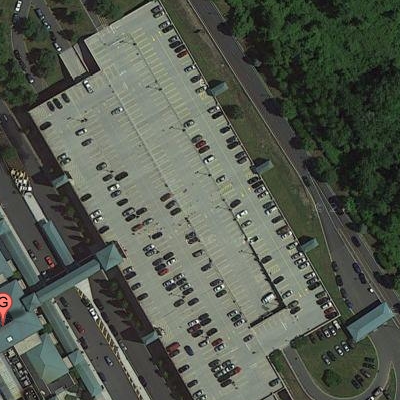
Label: gParking